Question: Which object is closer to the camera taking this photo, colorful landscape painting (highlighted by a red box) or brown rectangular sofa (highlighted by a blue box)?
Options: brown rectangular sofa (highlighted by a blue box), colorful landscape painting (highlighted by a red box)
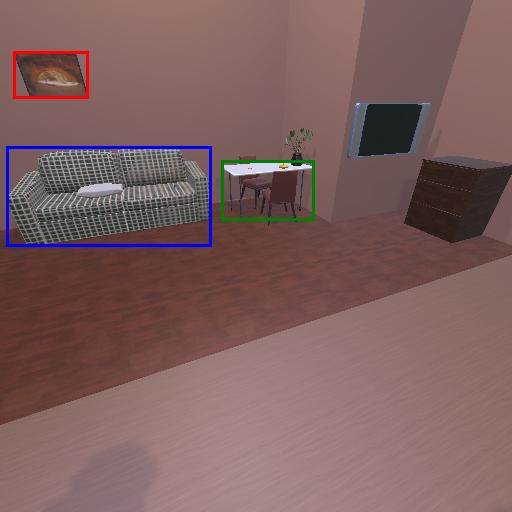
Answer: brown rectangular sofa (highlighted by a blue box)